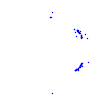
Particle: proton